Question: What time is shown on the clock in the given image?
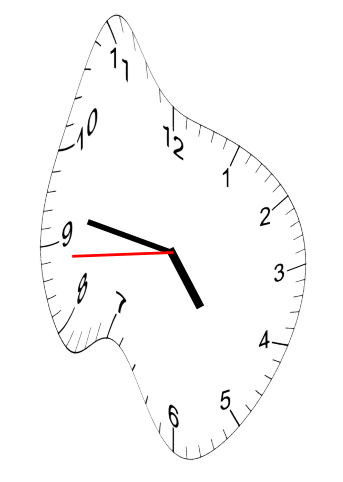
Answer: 04:46:44